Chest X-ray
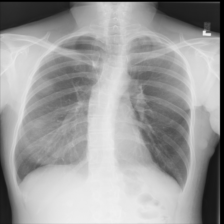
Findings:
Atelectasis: negative
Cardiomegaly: negative
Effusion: negative
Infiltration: negative
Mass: negative
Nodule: negative
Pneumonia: negative
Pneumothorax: negative
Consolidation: negative
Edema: negative
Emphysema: negative
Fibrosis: negative
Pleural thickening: negative
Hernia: negative